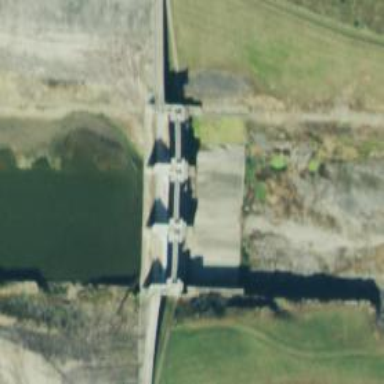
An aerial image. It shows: Spillway made of concrete.